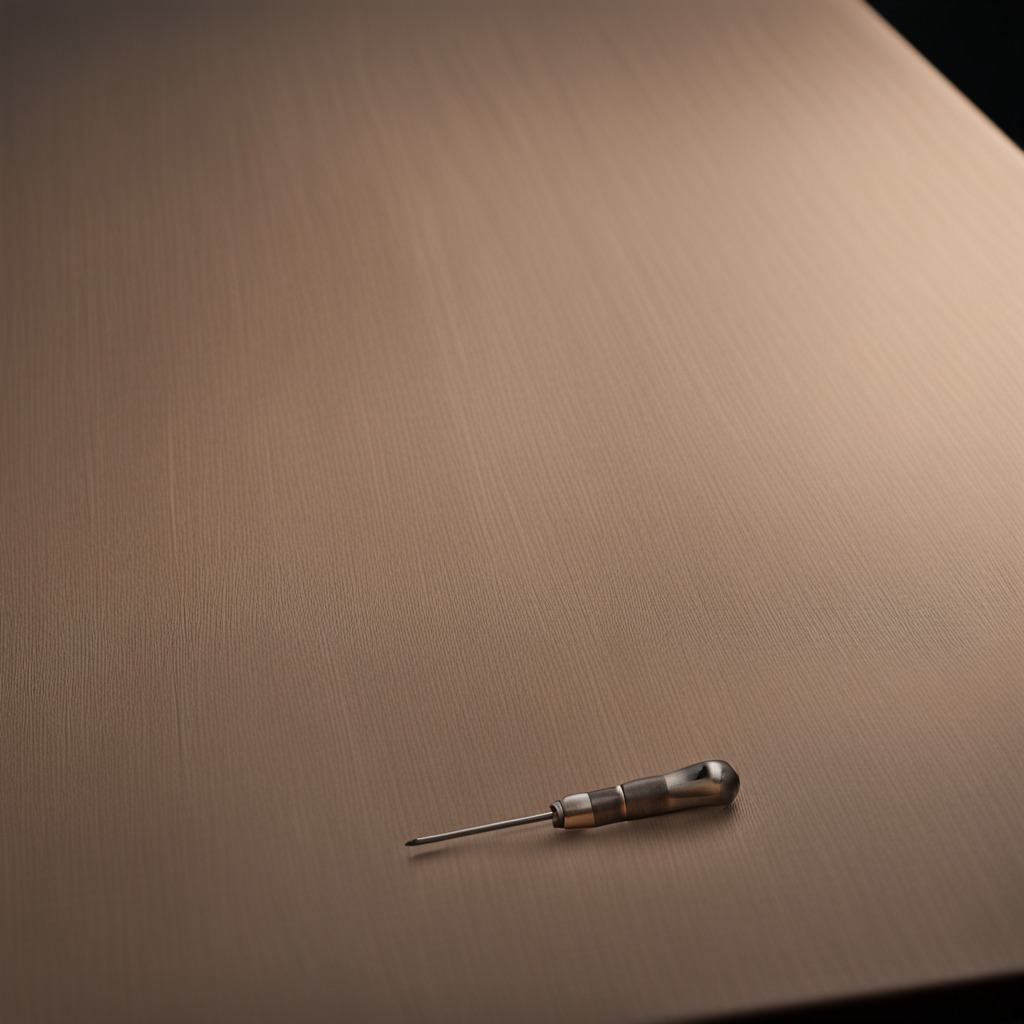
A screwdriver lies on a wooden table inside a workshop at night.